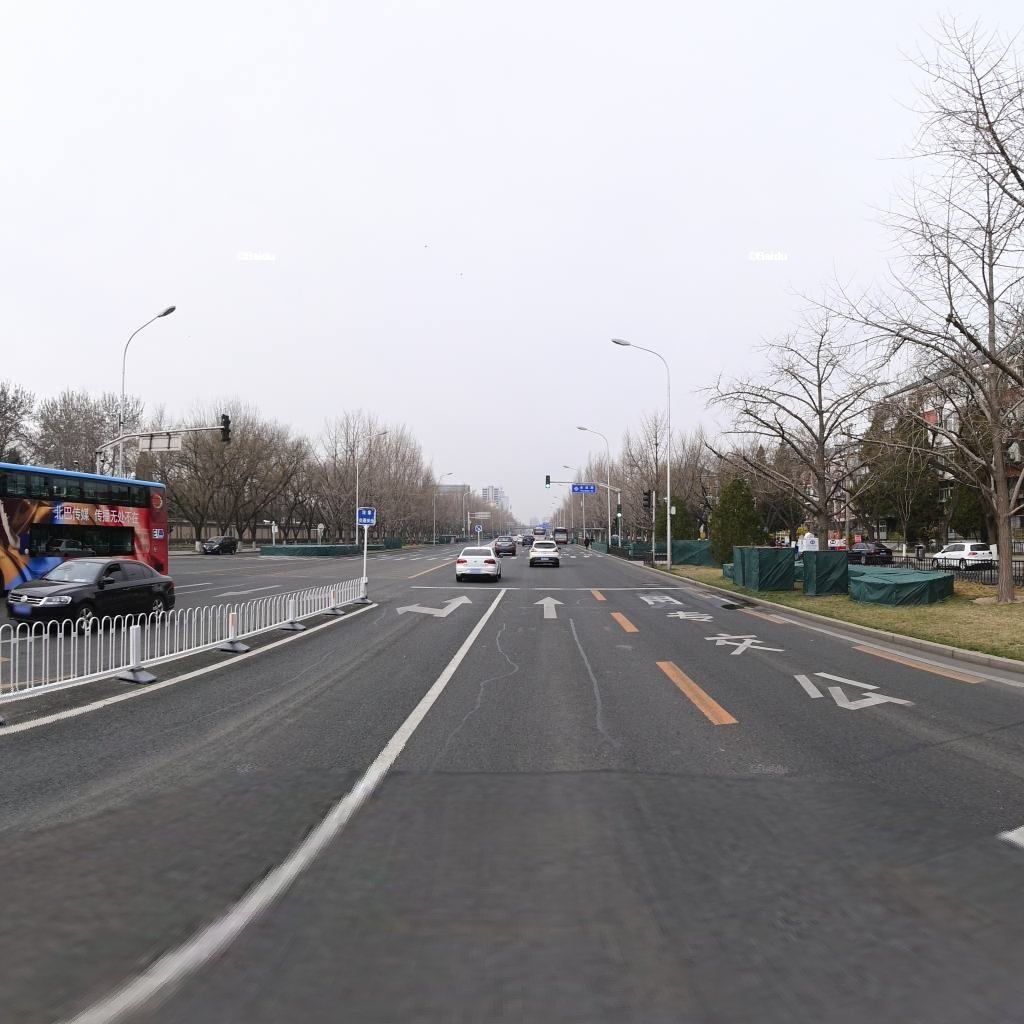
Region: Haidian
Road damage annotations: longitudinal patch, longitudinal patch, longitudinal patch, longitudinal patch, transverse crack